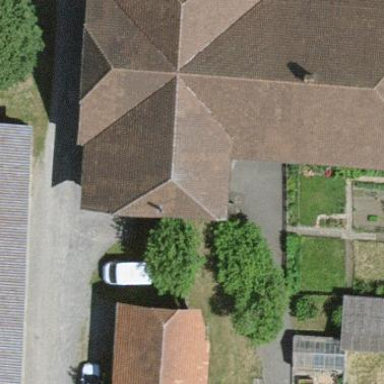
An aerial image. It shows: Farm building.